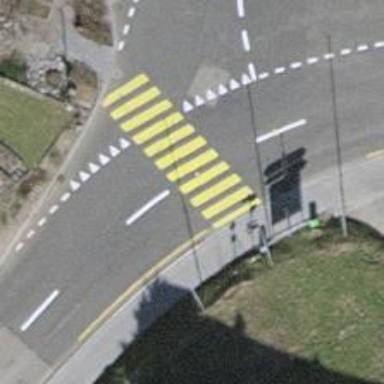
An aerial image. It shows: Marked crossing with zebra stripes on the road.